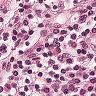
Metastatic tissue present: no